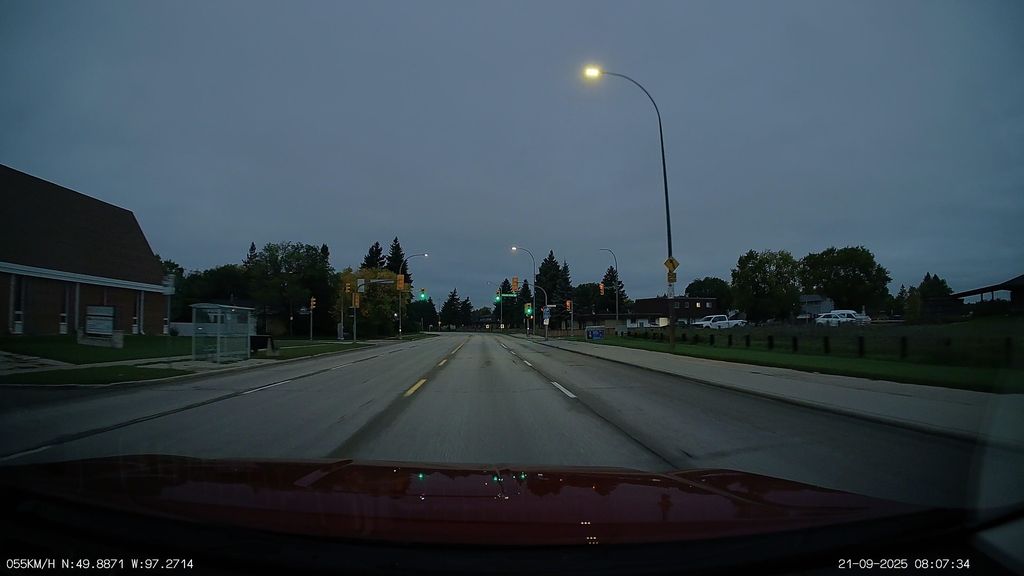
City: winnipeg